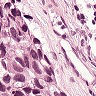
Metastatic tissue present: yes